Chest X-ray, PA view. Patient: 28 years old, sex F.
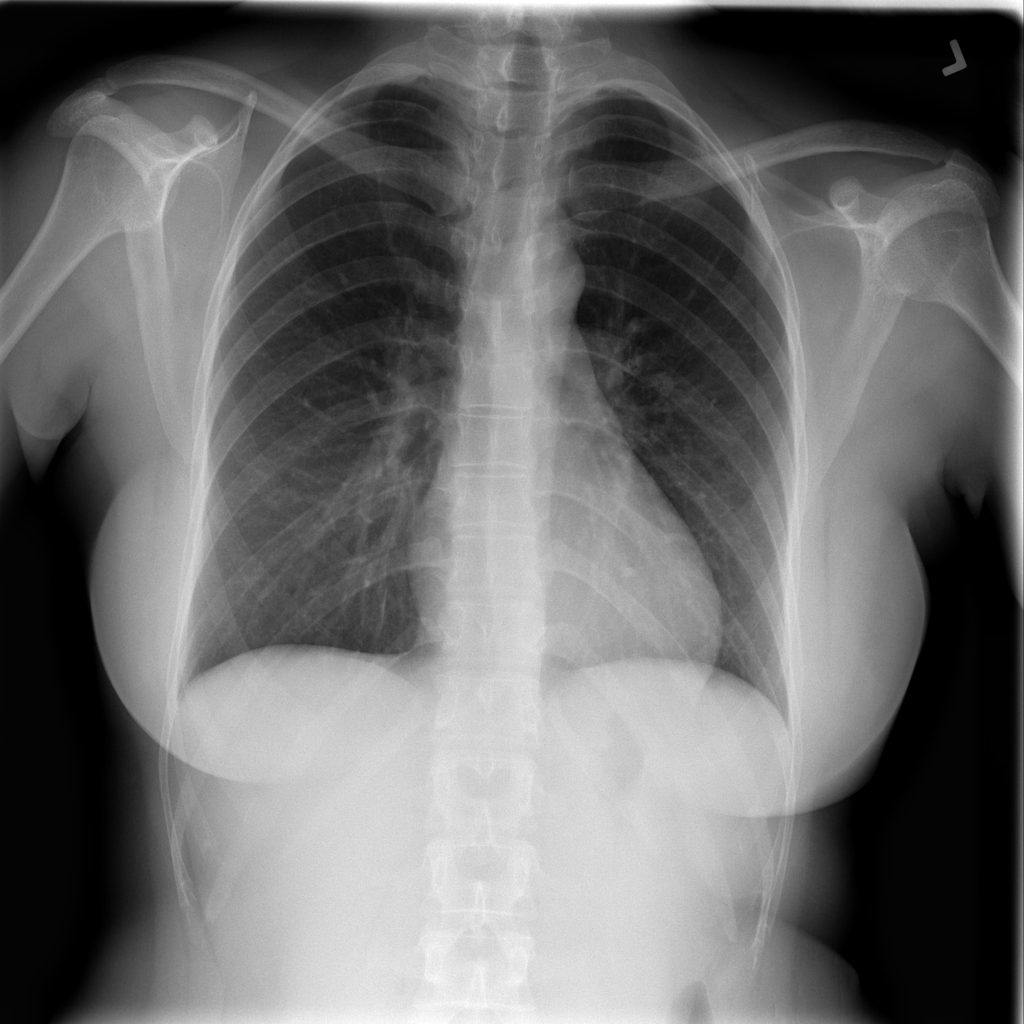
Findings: No Finding